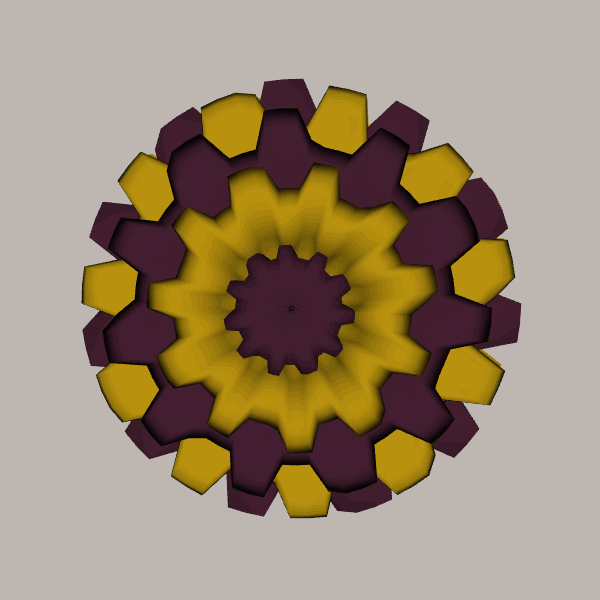
Background: light